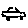
Label: car